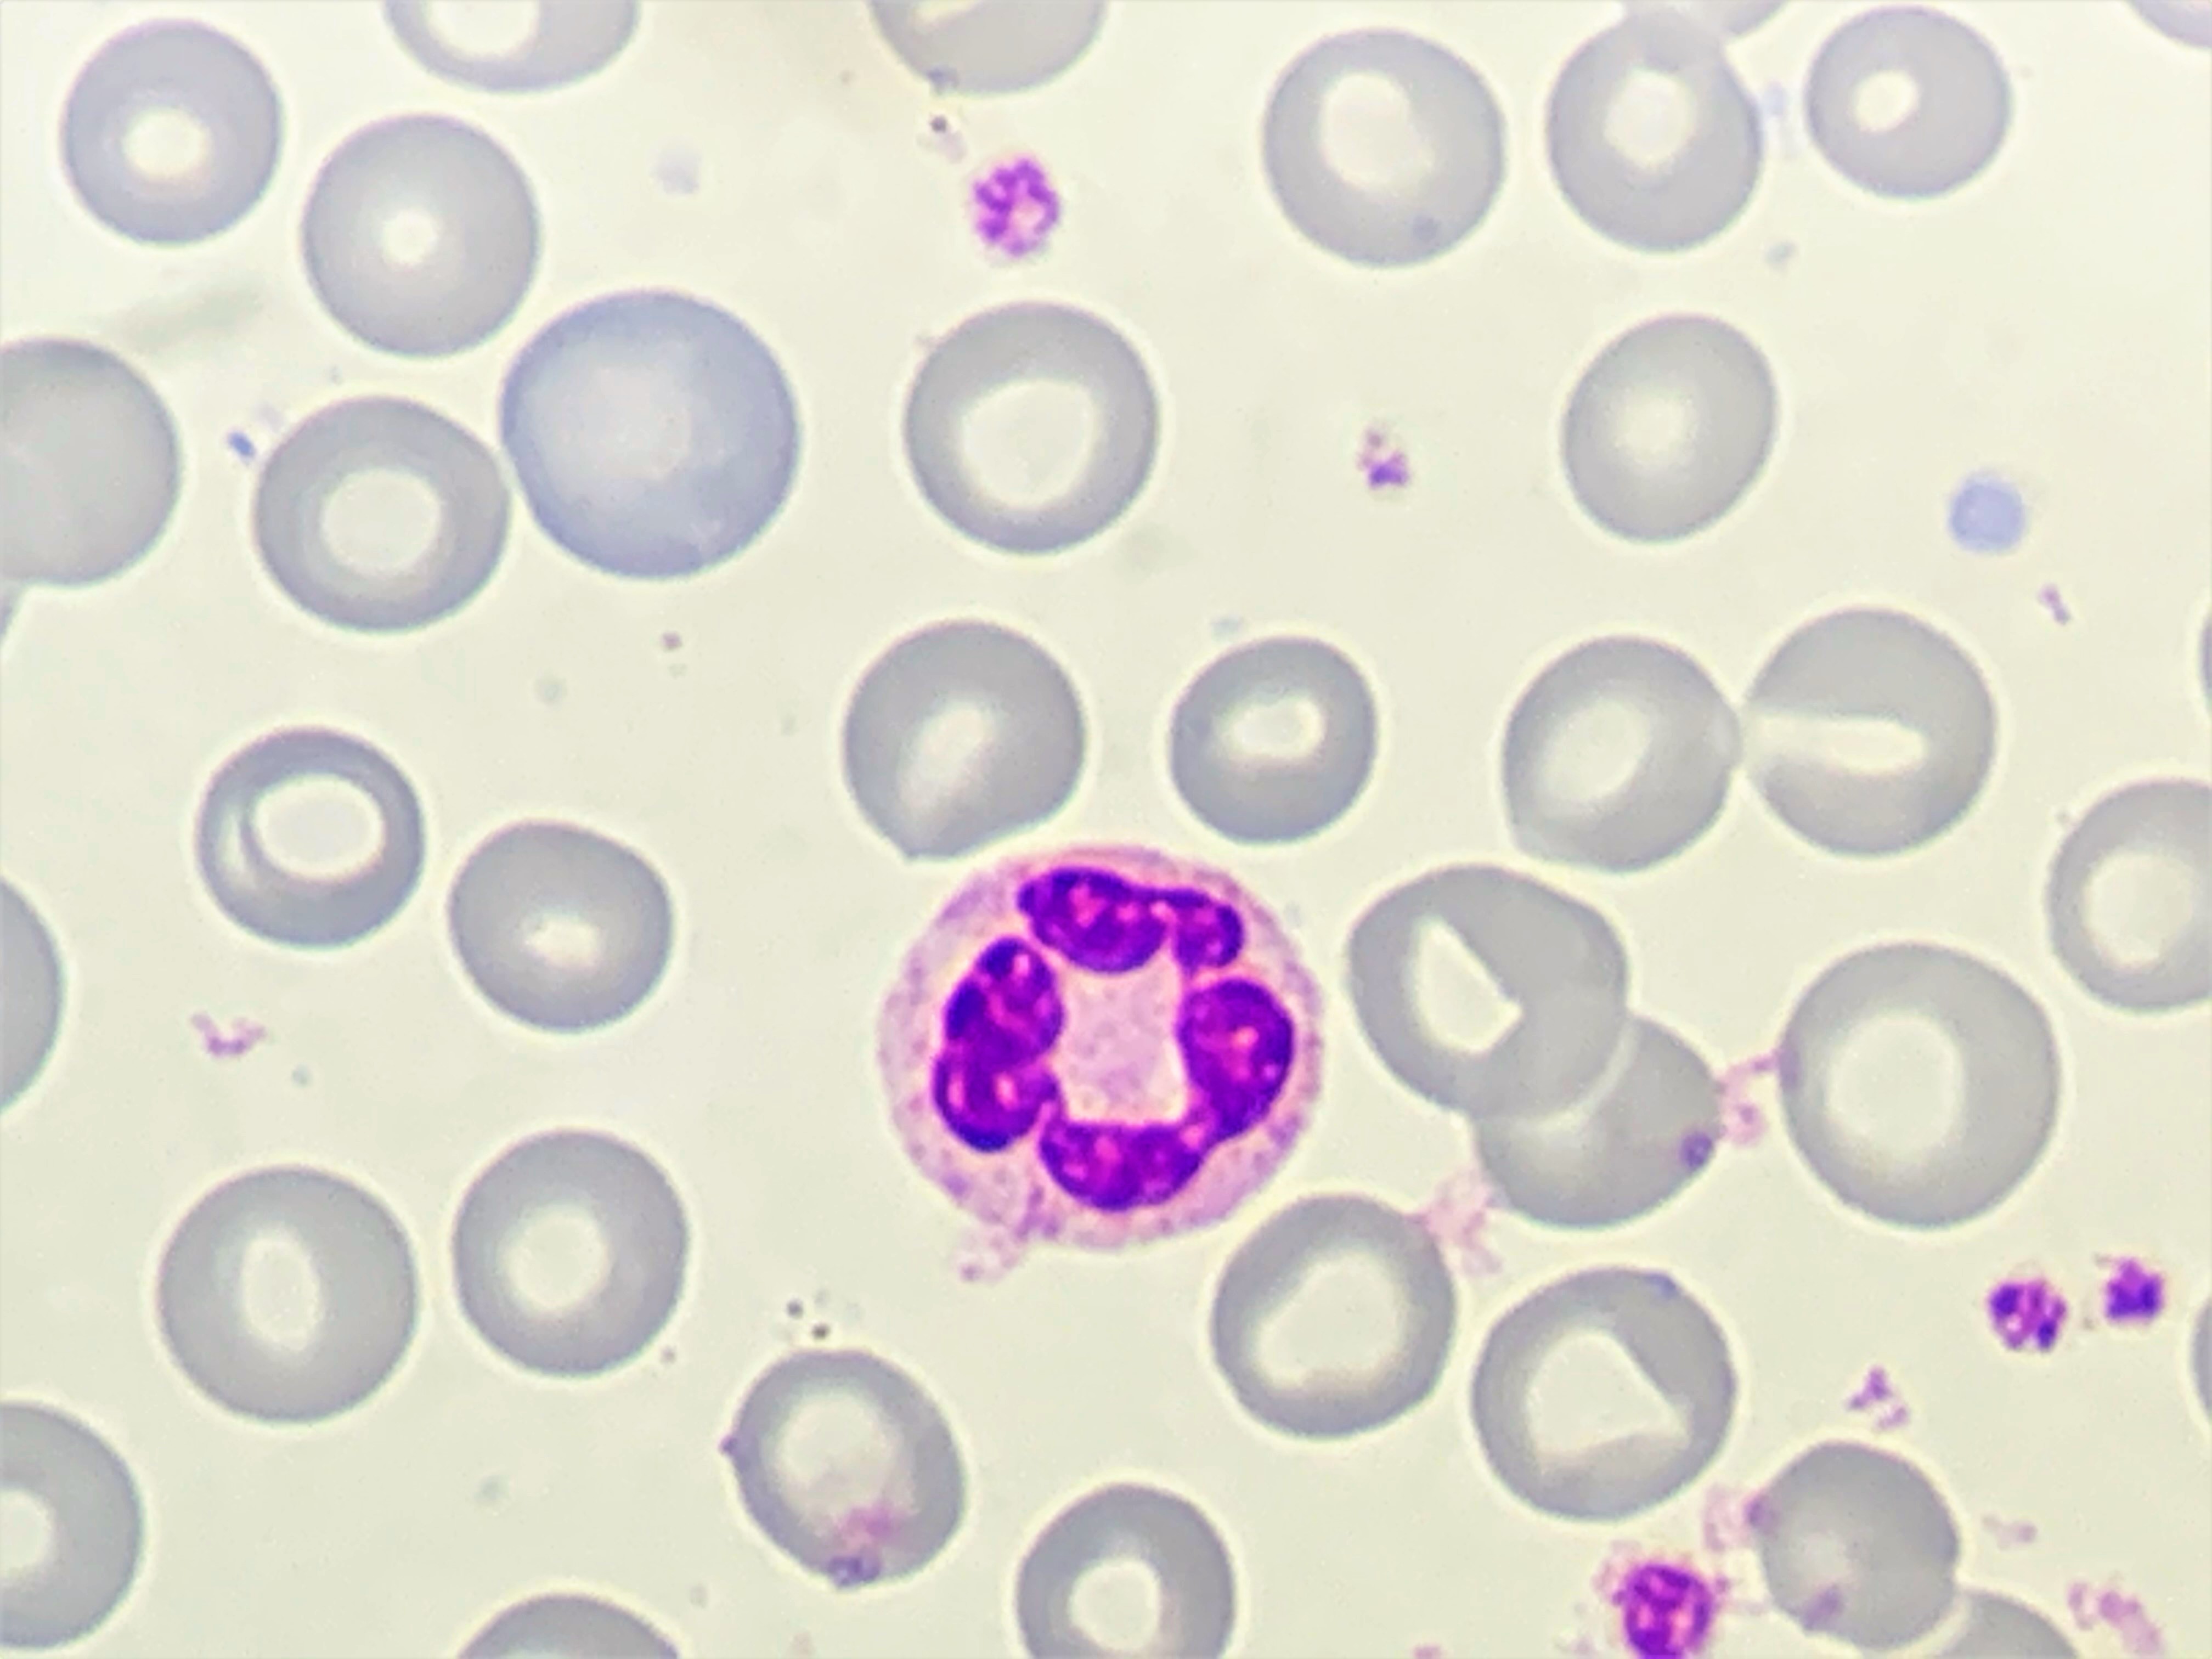
Cell type: NEUTROPHILS